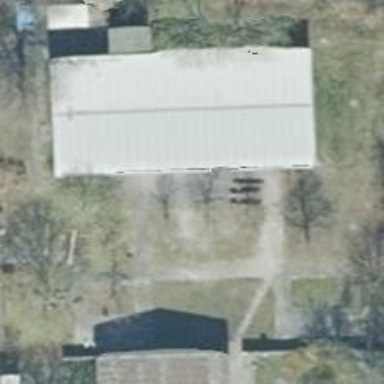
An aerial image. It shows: School building.